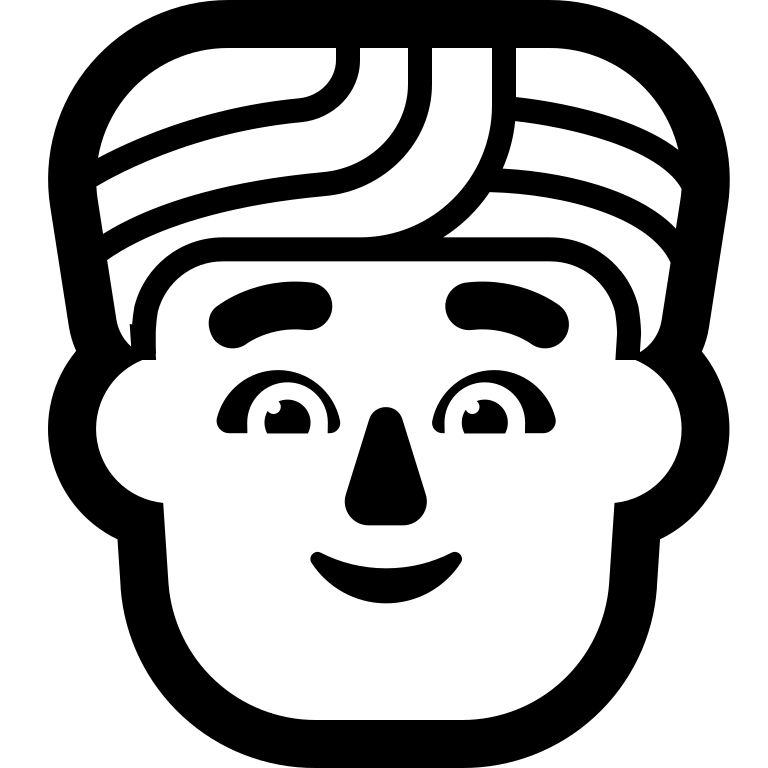
man wearing turban high contrast default